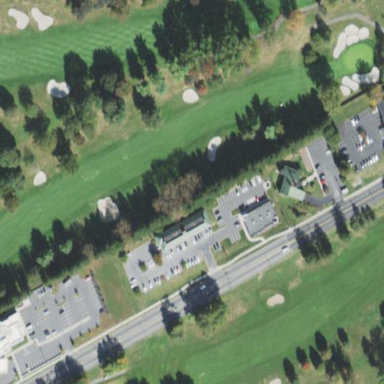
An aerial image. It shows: Grassy area designated as golf fairway.